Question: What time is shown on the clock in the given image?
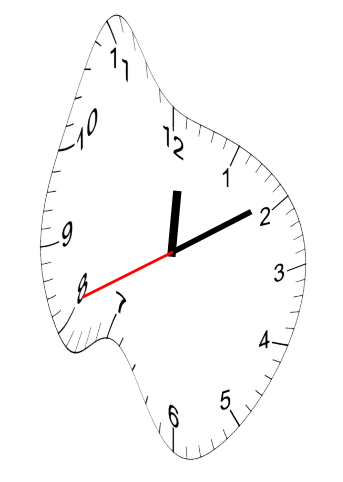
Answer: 12:09:41